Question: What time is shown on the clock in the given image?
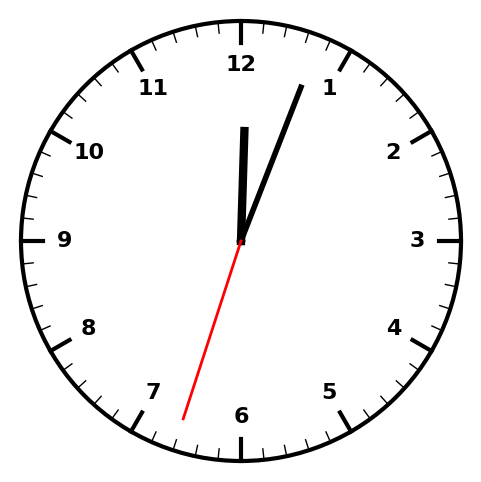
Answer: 12:03:33